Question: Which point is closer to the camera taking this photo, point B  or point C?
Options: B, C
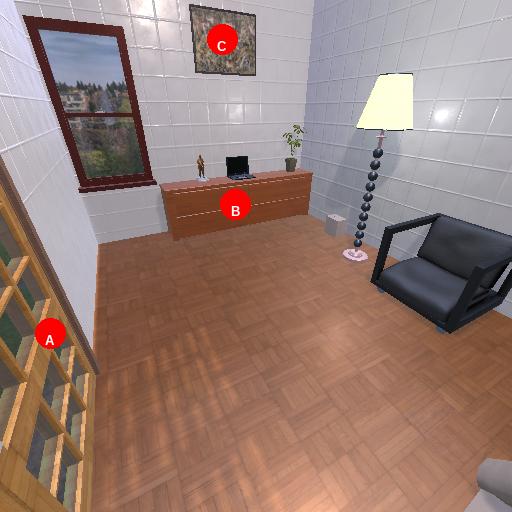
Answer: B